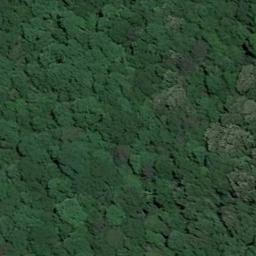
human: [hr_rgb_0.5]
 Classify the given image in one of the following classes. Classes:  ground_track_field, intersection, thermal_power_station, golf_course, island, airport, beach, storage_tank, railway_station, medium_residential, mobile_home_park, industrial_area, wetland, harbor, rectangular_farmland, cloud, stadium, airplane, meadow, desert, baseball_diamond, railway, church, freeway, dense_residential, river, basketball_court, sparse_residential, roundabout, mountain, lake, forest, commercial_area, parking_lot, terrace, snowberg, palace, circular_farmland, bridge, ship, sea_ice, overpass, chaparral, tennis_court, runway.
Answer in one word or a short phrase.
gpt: forest